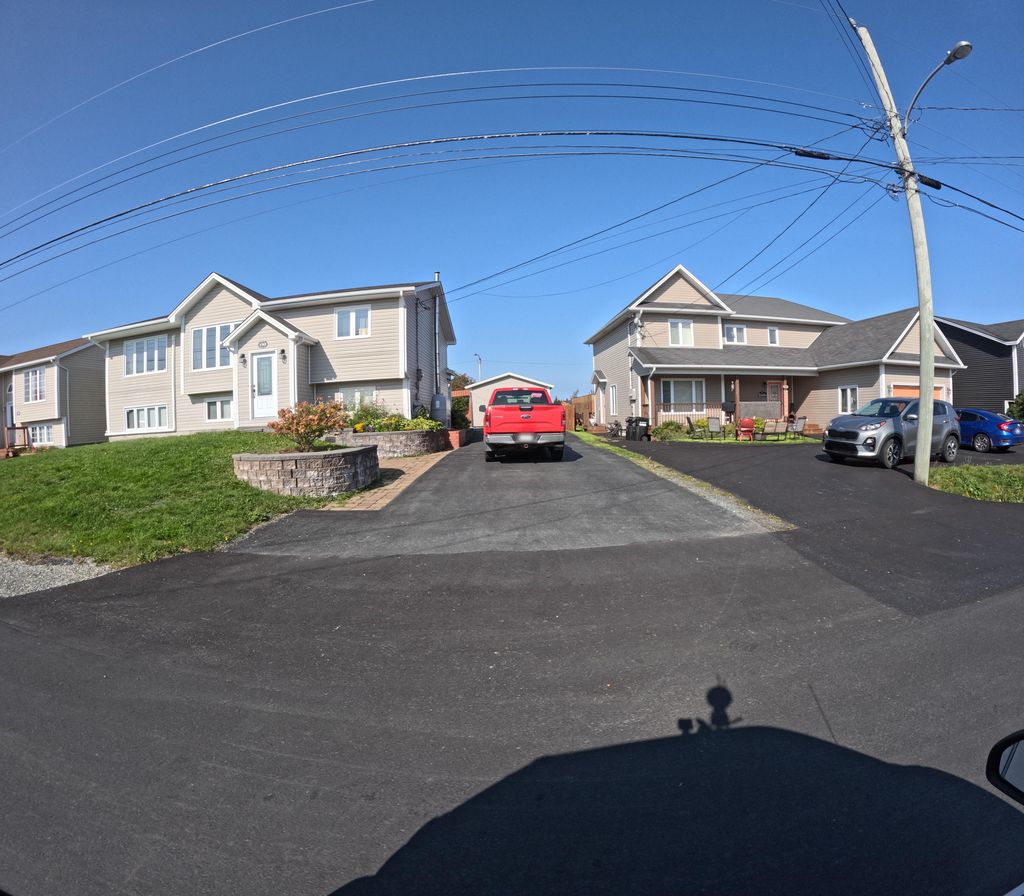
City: st_johns